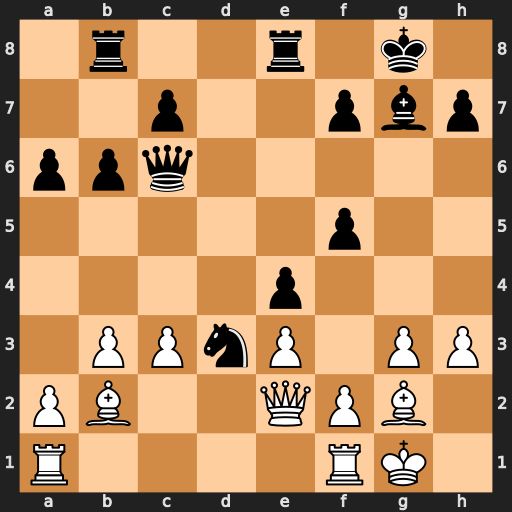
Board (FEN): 1r2r1k1/2p2pbp/ppq5/5p2/4p3/1PPnP1PP/PB2QPB1/R4RK1
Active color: w
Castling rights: -
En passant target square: -
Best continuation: Qxd3 exd3 Bxc6